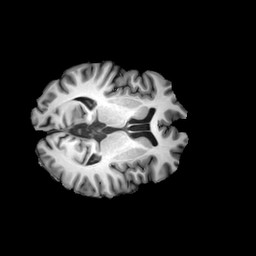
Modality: T1w
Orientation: axial
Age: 46
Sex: male
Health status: healthy